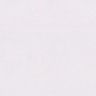
Metastatic tissue present: no